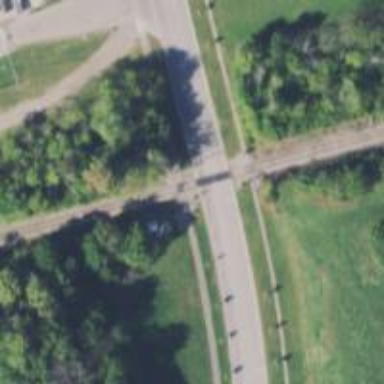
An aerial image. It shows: Crossing for the railway.